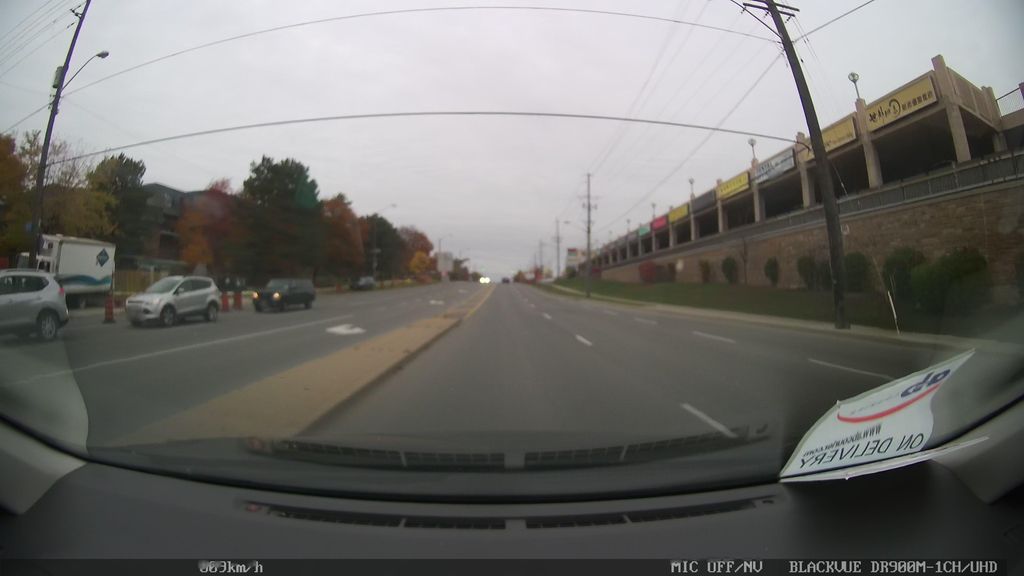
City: toronto